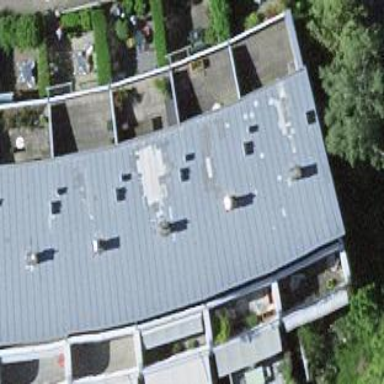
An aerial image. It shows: Flat roof terrace building.